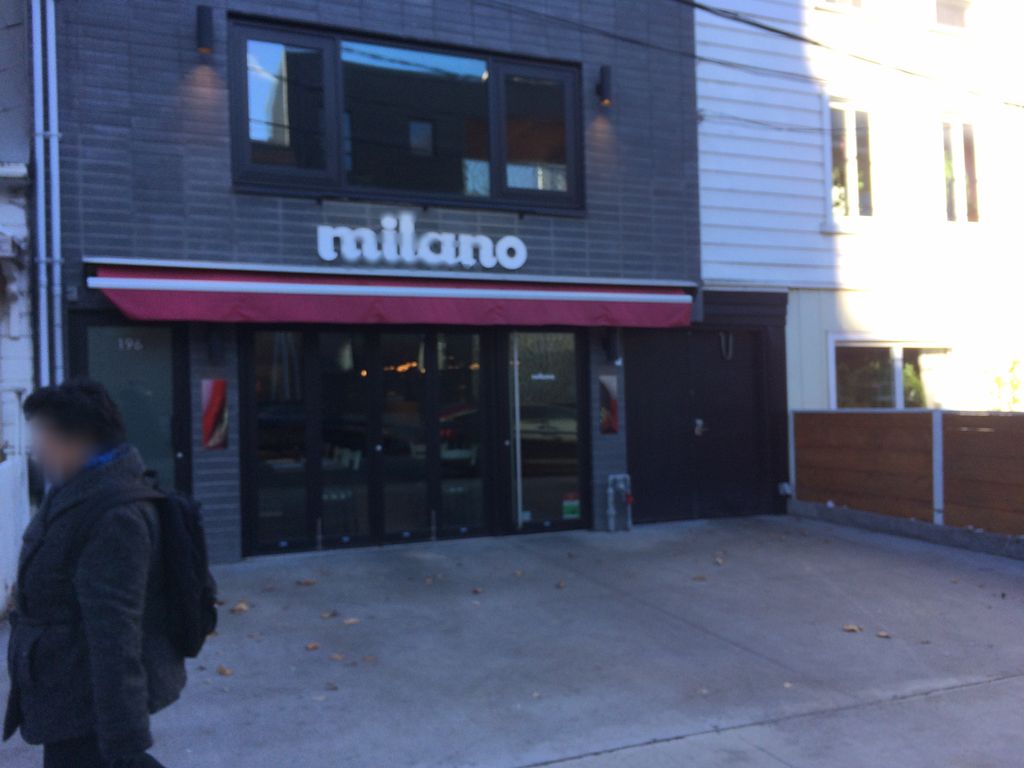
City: quebec_city